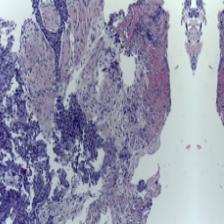
Diagnosis: OSCC